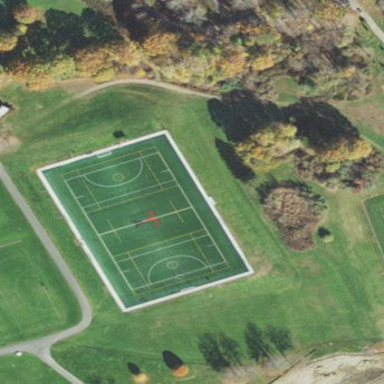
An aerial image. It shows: Soccer pitch for leisure land activities.